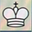
Piece: wK